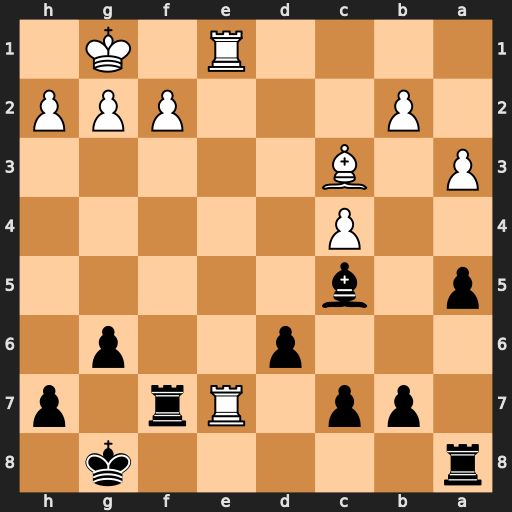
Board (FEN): r5k1/1pp1Rr1p/3p2p1/p1b5/2P5/P1B5/1P3PPP/4R1K1
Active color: b
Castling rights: -
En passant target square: -
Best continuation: Bxf2+ Kh1 Bxe1